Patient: sex F, age 57
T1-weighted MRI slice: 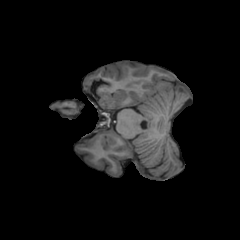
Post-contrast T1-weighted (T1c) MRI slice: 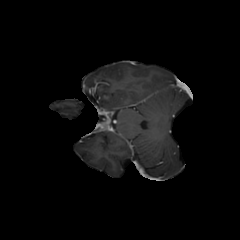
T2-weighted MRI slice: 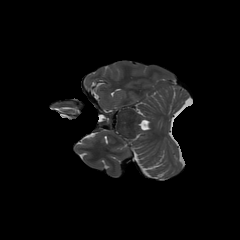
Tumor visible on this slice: no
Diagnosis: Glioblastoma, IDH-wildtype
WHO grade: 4